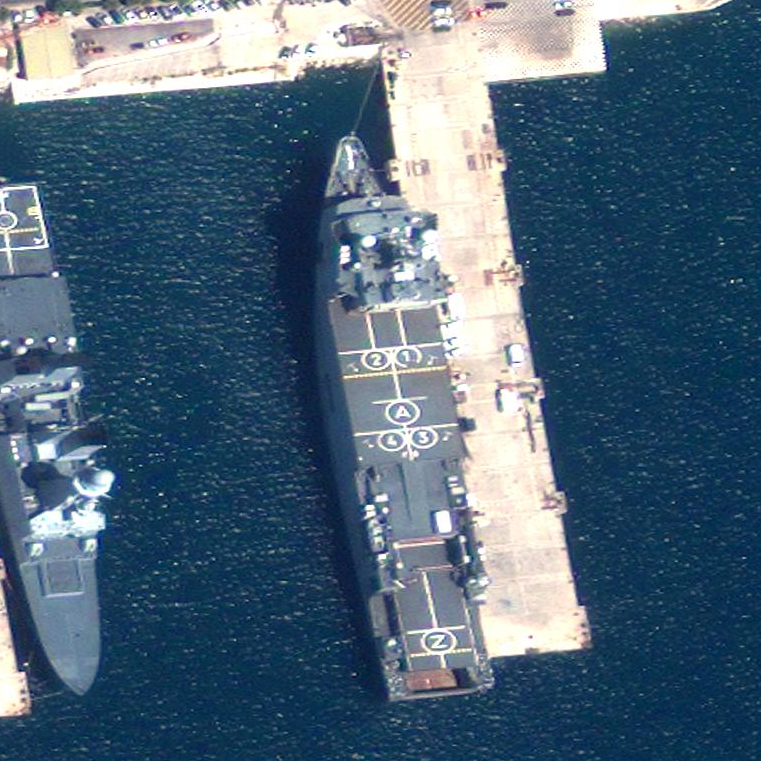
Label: combat